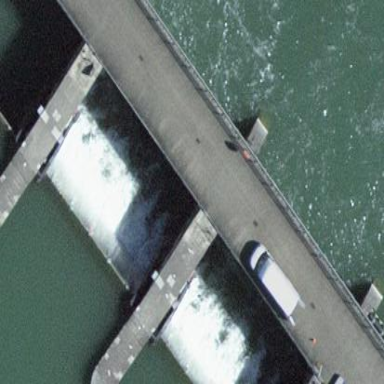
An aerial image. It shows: Pier supporting bridge.